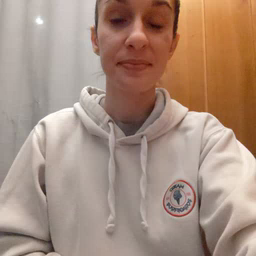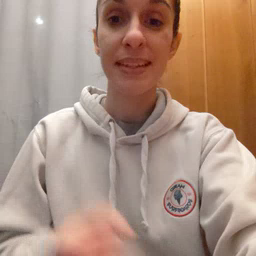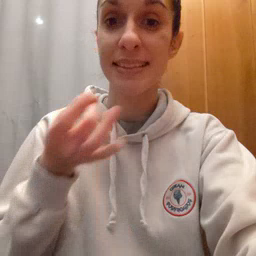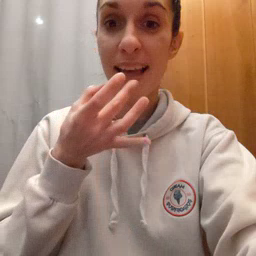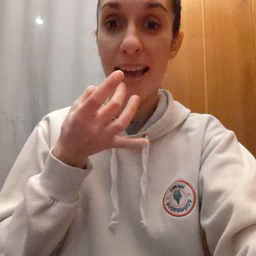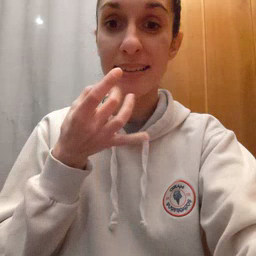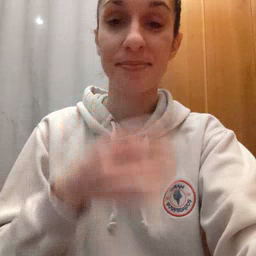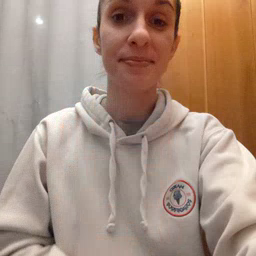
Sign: snack